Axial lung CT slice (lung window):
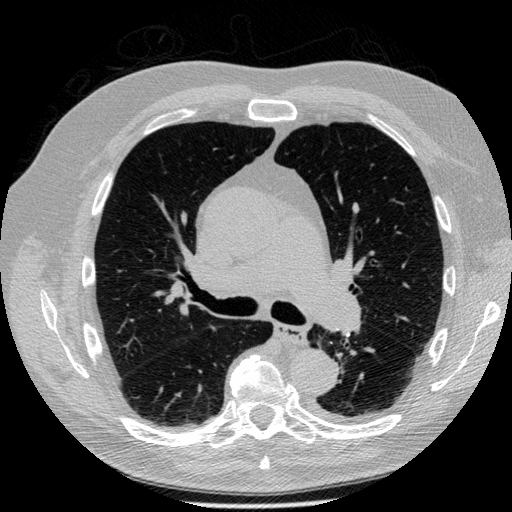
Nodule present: no